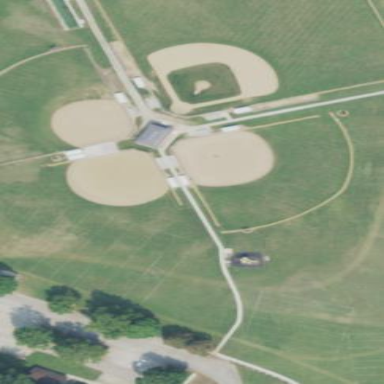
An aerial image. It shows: Baseball pitch for leisure and sports activities.